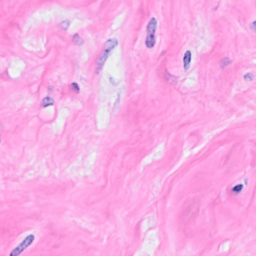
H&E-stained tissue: Breast